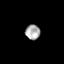
Tissue: prostate
Cell type: T cells
Senescence score: 0.2839
Nuclear area (px): 209
Mean DAPI intensity: 173.746